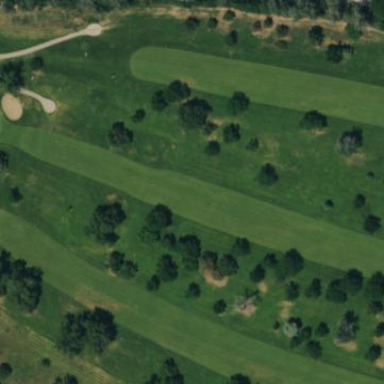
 likely golf fairway with neatly mown grass."